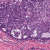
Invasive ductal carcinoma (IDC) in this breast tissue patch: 0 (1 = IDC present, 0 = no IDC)